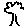
Label: tree